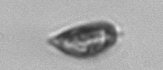
Label: Prorocentrum_triestinum